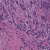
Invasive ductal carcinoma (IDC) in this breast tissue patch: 1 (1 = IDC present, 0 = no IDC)